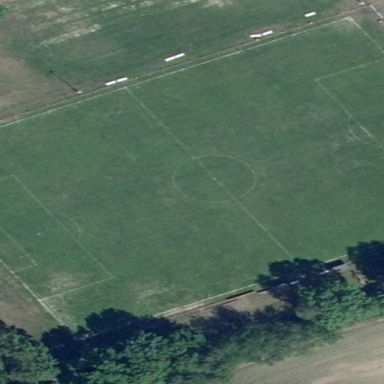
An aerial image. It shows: Grass pitch used for soccer.